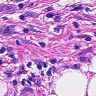
Metastatic tissue present: yes